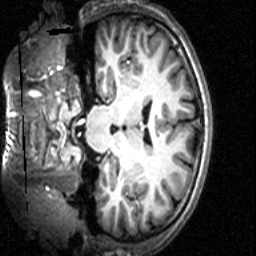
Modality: T1w
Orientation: coronal
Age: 22
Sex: male